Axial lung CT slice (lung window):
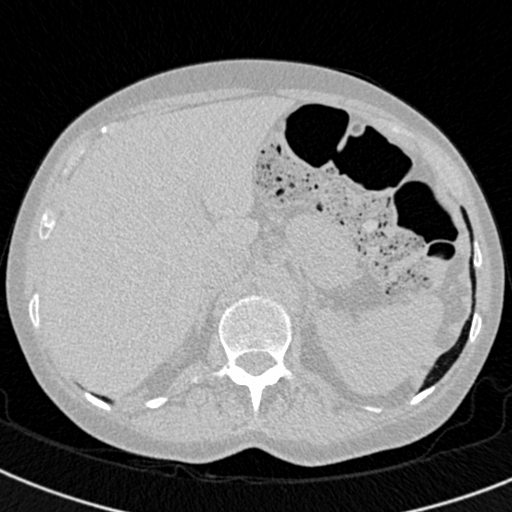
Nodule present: no